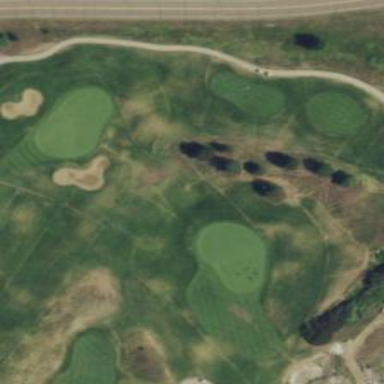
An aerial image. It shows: Golf hole.